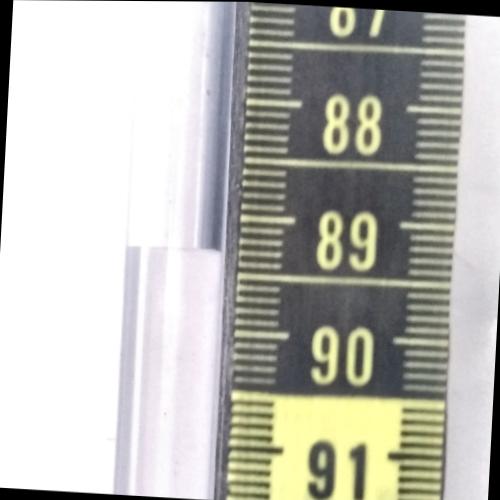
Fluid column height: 89.3 cm